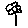
Label: flower